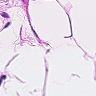
Metastatic tissue present: no